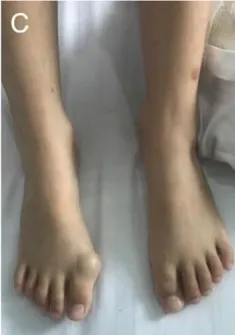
Cutaneous features of the case. (C) Xanthoma on the great toe joint.
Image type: medical_photograph (skin_photograph)